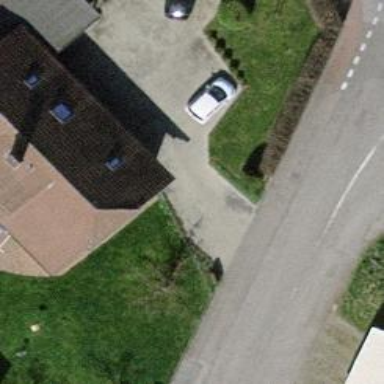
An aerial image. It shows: Post box is visible.